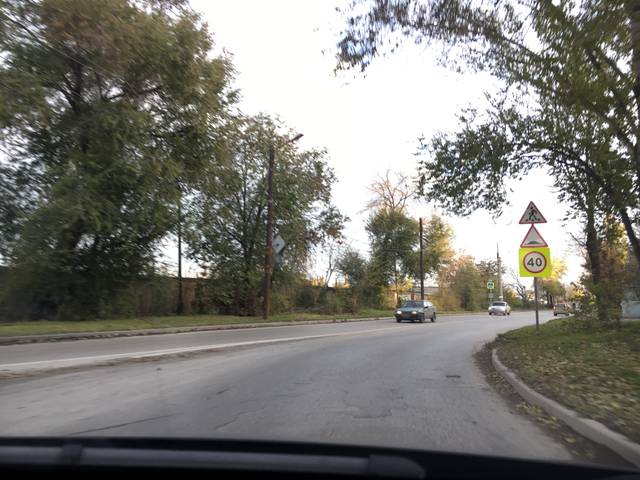
Region: Russia
Coordinates: 47.246, 38.894